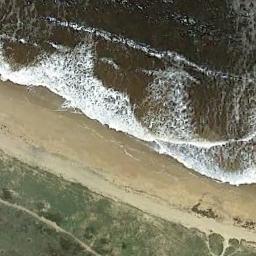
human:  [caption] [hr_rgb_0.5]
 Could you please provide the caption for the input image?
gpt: There are white waves near the beach .

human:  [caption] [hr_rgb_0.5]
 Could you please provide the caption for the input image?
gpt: The beach with khaki sand and some green plants on the beach .

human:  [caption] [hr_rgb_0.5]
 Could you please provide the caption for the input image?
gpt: Dark sea water and golden sand beach and light green vegetation .

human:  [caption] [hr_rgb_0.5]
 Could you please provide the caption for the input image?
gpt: Huge waves of dark green seawater beat against the beach with sparse plants .

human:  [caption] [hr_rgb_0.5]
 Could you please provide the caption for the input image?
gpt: The grass is beside the beach .